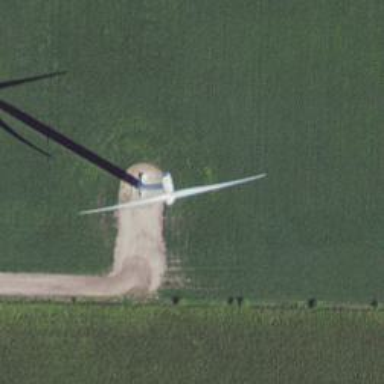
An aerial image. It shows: Wind generator using wind turbines of horizontal axis.